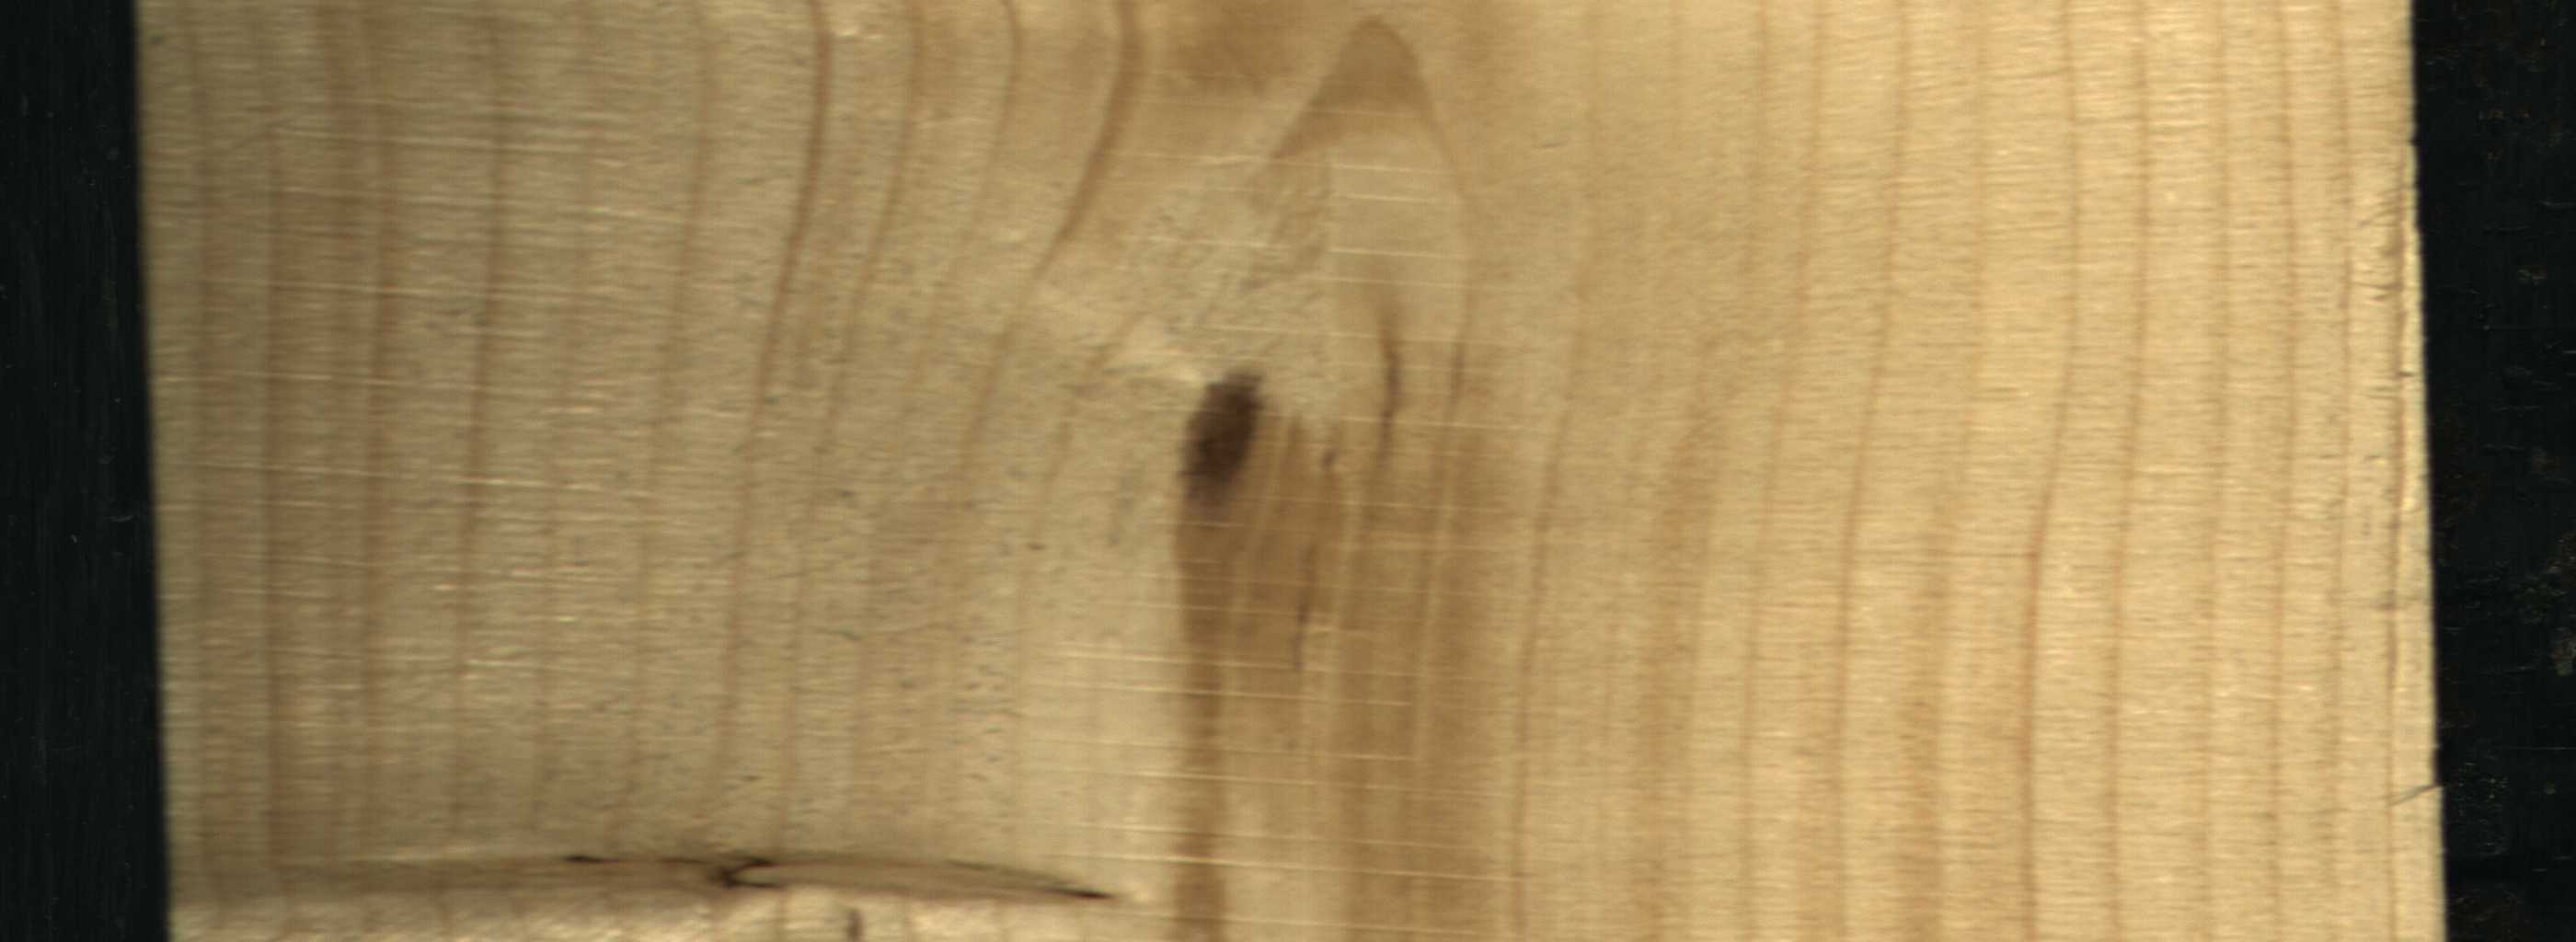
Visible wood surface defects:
Marrow
Live_Knot